Question: My special form has two select boxes. I got the first one populate with options from a MySQL database using PHP, during page loading stage.
What I'm trying to achieve next is the following:
By selecting one of the values from first pre-populated '<select>' box - the second '<select>' box gets populated with relevant data from a database table based on what option was selected in the first '<select>' box.
So, following the image below, if I select a location from the first '<select>' box, then the second '<select>' box will be populated with all the suites that are at that location.

My database has all the data already in place and relations set up. I've tested my SQL queries on the database side and they work. Now I needed to put it all into a PHP script that would be called via AJAX call from the form.
What I've done so far is try to send '$.ajax' request from this form to a PHP script called 'jQueryHelper.php' and that script in turn should return suites which I'll 'alert()' for the beginning.
jQueryHelper.php:
'''
<?php
define("DB_HOST", "127.0.0.1");
define("DB_NAME", "mydb");
define("DB_USER", "root");
define("DB_PASS", "**********");
class jQueryHelper
{
private static $initialized = false;
private $db_connection = null;
private static function initialize()
{
if (self::$initialized)
return;
$this->db_connection = new mysqli(DB_HOST, DB_USER, DB_PASS, DB_NAME);
self::$initialized = true;
}
public static function giveData()
{
self::initialize();
if (!$this->db_connection->set_charset("utf8")) {
$this->errors[] = $this->db_connection->error;
}
if (!$this->db_connection->connect_errno) {
if(isset($_POST['action']) && !empty($_POST['action'])){
$action = $_POST['action'];
$theSelectedLocationId = $_POST['id'];
switch($action){
case 'getAssignedSuites':
$this->getAssignedSuites($theSelectedLocationId);
break;
}
}
}
}
public static function getAssignedSuites($theSelectedLocationId){
$sql =<<<EOF
SELECT * FROM suites
WHERE location_id = $theSelectedLocationId
EOF;
$query_get_assigned_suites = $this->db_connection->query($sql);
$rows = array();
while($r = mysqli_fetch_assoc($query_get_assigned_suites)){
$rows[] = $r;
}
echo json_encode($rows);
}
}
// Call it!
jQueryHelper::giveData();
?>
'''
HTML form:
'''
<form method="post" action="user_todays_locations.php" name="updatetodayslocation" role="form">
<div class="form-group">
<label for="suite_location" class="sr-only">Assigned Locations</label>
<select size="1" name="suite_location" class="form-control input-lg" required>
<option value="" selected="selected" disabled>Assigned Locations</option>
<?php $location->getAssignedLocations($login->getCurrentUserID()); ?>
</select>
</div>
<!-- more divs and form controls here -->
</form>
'''
jQuery's '$.ajax'(located in the '<body>' above the '<form>'):
'''
<script>
// grab ID of selected location
$(function() {
$("select[name=suite_location]").change(function() {
var theSelectedLocationId = this.value;
//alert(theSelectedLocationId);
$.ajax({ url: '/classes/jQueryHelper.php',
data: {action: 'getAssignedSuites', id: theSelectedLocationId},
type: 'post',
success: function(output) {
alert(output);
},
error: function(jqXHR, textStatus, errorThrown) {
if (jqXHR.status === 0) {
alert('Not connect.
Verify Network.');
} else if (jqXHR.status == 404) {
alert('Requested page not found. [404]');
} else if (jqXHR.status == 500) {
alert('Internal Server Error [500].');
} else if (exception === 'parsererror') {
alert('Requested JSON parse failed.');
} else if (exception === 'timeout') {
alert('Time out error.');
} else if (exception === 'abort') {
alert('Ajax request aborted.');
} else {
alert('Uncaught Error.
' + jqXHR.responseText);
}
}
});
});
</script>
'''
jQuery's '<select>' .change event fires without problem and I get an alert with the value of selected option(in my case it's the ID of the location in the database). The '$.ajax' part, that's nested deeper, doesn't want to work.
Entire website is stored on a LAMP server. Entire website is inside: '/mywebsites/project/www/'
The form is inside 'views' folder, which gets included in a script at root level along with other views to display the complete page. 'jQueryHelper.php' is inside 'classes' folder.
I don't know, maybe there's an easier way to do this.
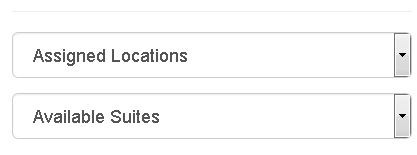
Answer: AJAX call couldn't find 'jQueryHelper.php'.
Changing 'url' from '/classes/jQueryHelper.php' to 'classes/jQueryHelper.php' fixed the path issue.